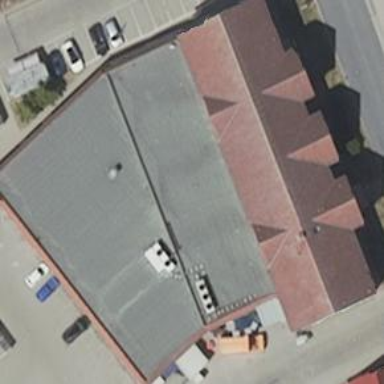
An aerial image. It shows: Building that houses supermarket.